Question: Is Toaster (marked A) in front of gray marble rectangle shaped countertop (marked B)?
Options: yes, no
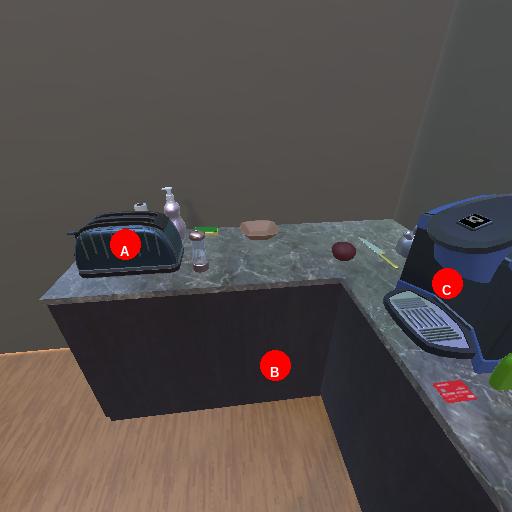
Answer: yes